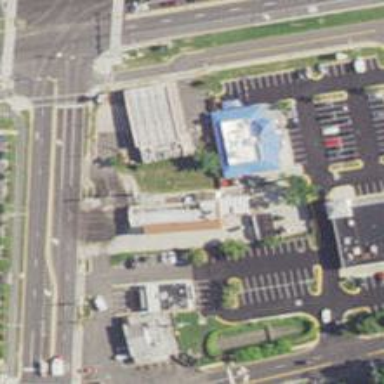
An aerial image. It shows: Convenience shop.